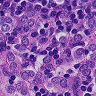
Metastatic tissue present: yes